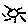
Label: sun